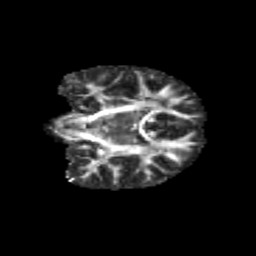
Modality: FA
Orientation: coronal
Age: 11
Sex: female
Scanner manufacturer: siemens
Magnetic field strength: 3 T
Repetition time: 3.8 s
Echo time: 0.07 s